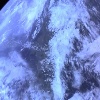
Label: cloud